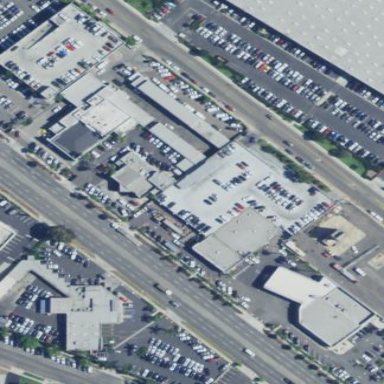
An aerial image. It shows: Rooftop parking area.